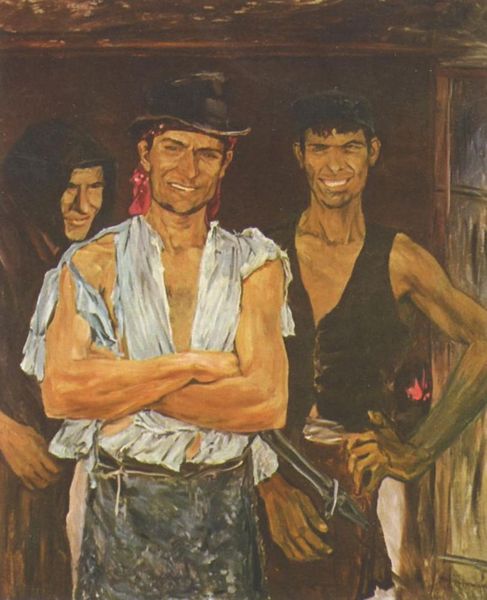
Titel: Spanische Schmiedegesellen
Künstler: Ernst Josephson
Standort: Stockholm
Institution: Nationalmuseum
Schlagwörter: blau, dunkel, gemälde, gruppe, hand, mann, nackt, weiß, grob, menschen, ocker, bar, braun, brust, fenster, frau, frisur, haar, hell, hintergrund, holz, hut, hüte, mund, männer, nase, raum, schwarz, tür, zeichnung, zimmer, blick, gürtel, haus, rot, tuch, beige, zylinder, gesichter, hemd, hose, jung, kappe, alte, arm, arme, augen, band, gesicht, kleidung, mensch, messer, rahmen, tod, zerrissen, ärmel, bild, gruppenporträt, hals, hände, innenraum, portrait, porträt, hütte, pastos, haare, interieur, mantel, pose, realismus, schnur, drei, innen, theater, frontal, knopf, pony, lächeln, spanien, naturalismus, zwei, hosen, hart, modern, risse, arbeiter, kopftuch, jeans, kraft, muskeln, realistisch, zeitgenössisch, türrahmen, kordel, nackte, knöpfe, weste, freude, lachen, schmutz, corinth, offen, stolz, fetzen, lumpen, zigeuner, scheibe, komik, comic, schwert, waffen, waffe, bedrohlich, plakat, hallo, grinsen, kaputt, verschränkt, schläger, zähne, gefährlich, leder, adern, schnurr, usa, oma, oberarme, gebiß, kaputze, osten, söhne, kapuze, pistole, schürtze, riss, steinbruch, verschlissen, ärmellos, zerfetzt, cowboy, lachend, cowboys, hemde, verschränkte arme, braund, zerissen, zerschlissen, nackte arme, südländer, saloon, bergarbeiter, revolver, western, minenarbeiter, brsun, shürze, bleiminen, boys, hispanos, kopfruch, muckis, silberminen, slawen, pastod, pnselstriche, rockstars